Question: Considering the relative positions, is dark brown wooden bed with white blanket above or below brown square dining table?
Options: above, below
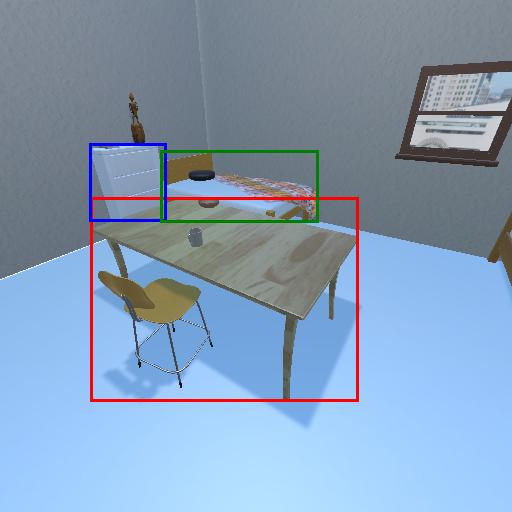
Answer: above